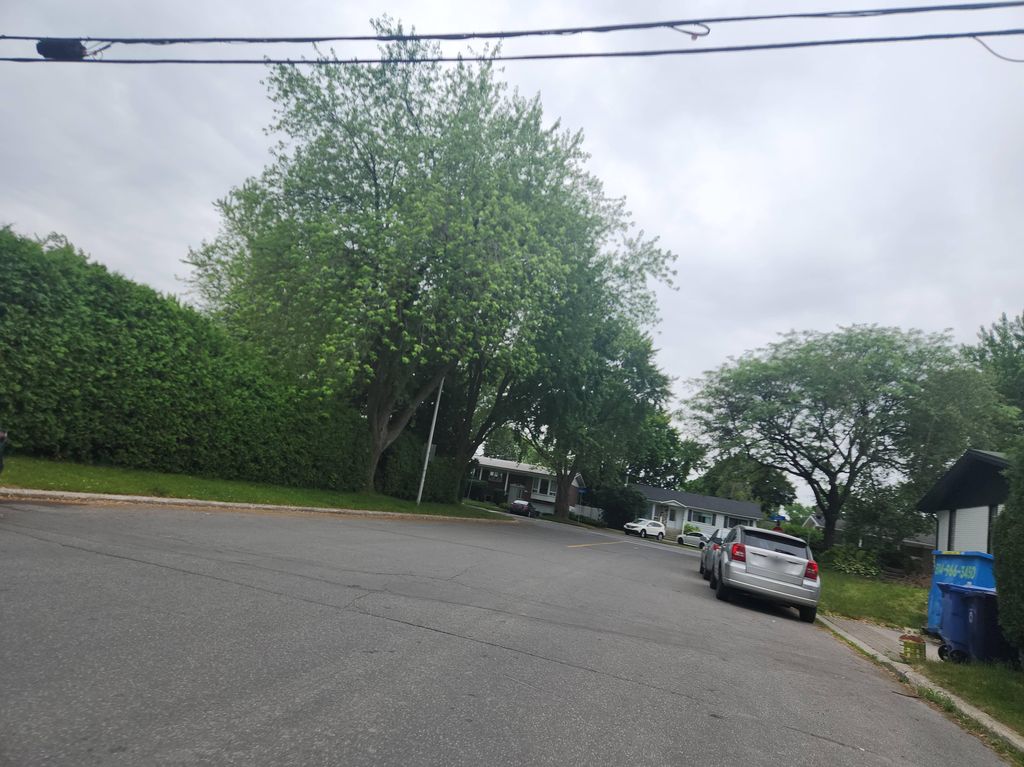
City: montreal